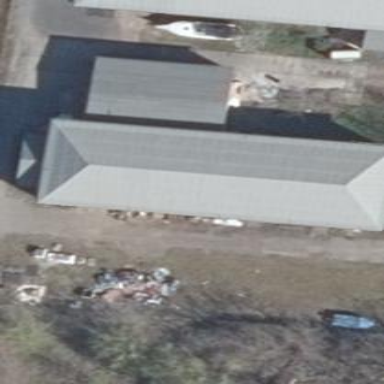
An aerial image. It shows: Industrial building with hipped roof made of tar paper.